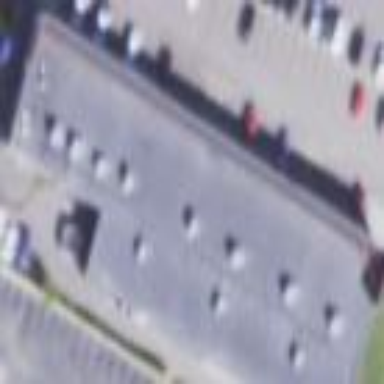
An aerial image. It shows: Retail building in mall.